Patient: sex M, age 58
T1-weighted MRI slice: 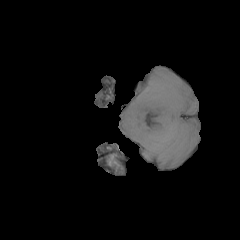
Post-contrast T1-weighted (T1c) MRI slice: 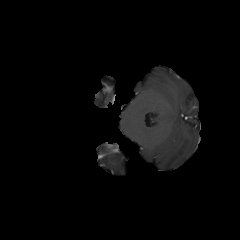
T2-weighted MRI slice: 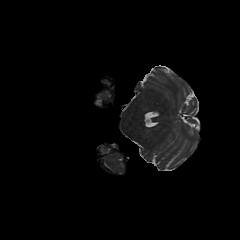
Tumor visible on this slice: no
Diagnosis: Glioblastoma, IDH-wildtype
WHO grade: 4